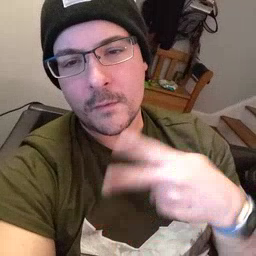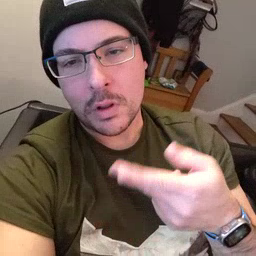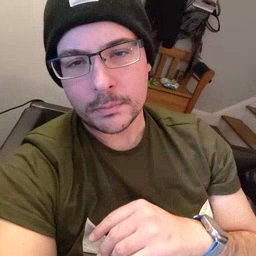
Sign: fall